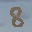
Label: 8